Question: After I run some sample Map Reduce programs I check the output with a command like this:
'hdfs -cat \usr\cloudera\output\part-r-0000'
And it looks something like this:

I was wondering how to export it as a text or csv for further analysis. I want to put the data into excel for anlysis. I'm using Cloudera VM for Hadoop.
I did a 'hdfs -get \usr\cloudera\output\part-r-0000 \somewhere\results.txt' but it messed the contents.
Please suggest.
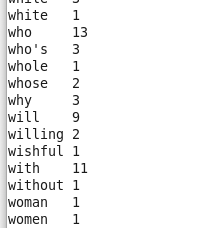
Answer: Your best bet is to modify the code. By changing the reducer to write a comma between the two values you'll get the data in CSV format.
Of course, it looks like the data is already in TSV (tab separated format), something most spreadsheets understand.
As for getting the data out of HDFS, try
'''
hdfs -cat \usr\cloudera\output\part-r-0000 >\somewhere\results.txt
'''